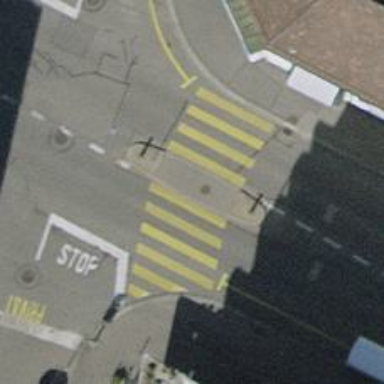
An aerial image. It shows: Marked zebra crossing with island in the middle.